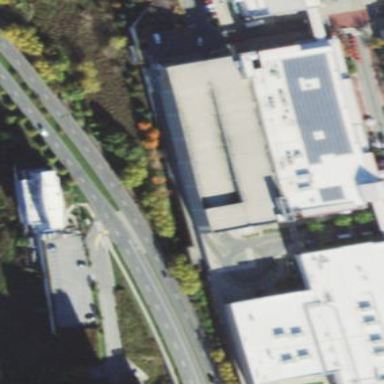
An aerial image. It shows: Multi-storey parking building.